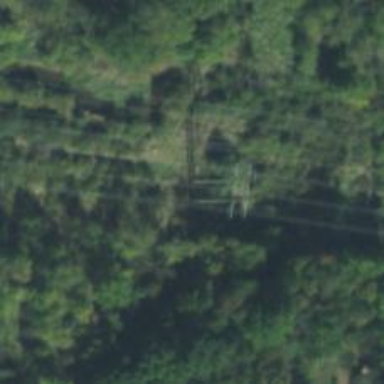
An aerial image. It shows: Power tower.